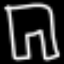
Label: pants